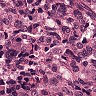
Metastatic tissue present: yes